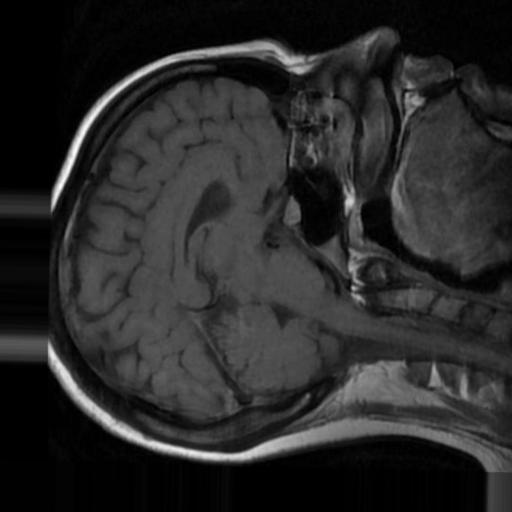
Label: brain_tumor